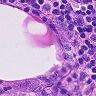
Metastatic tissue present: no